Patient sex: M
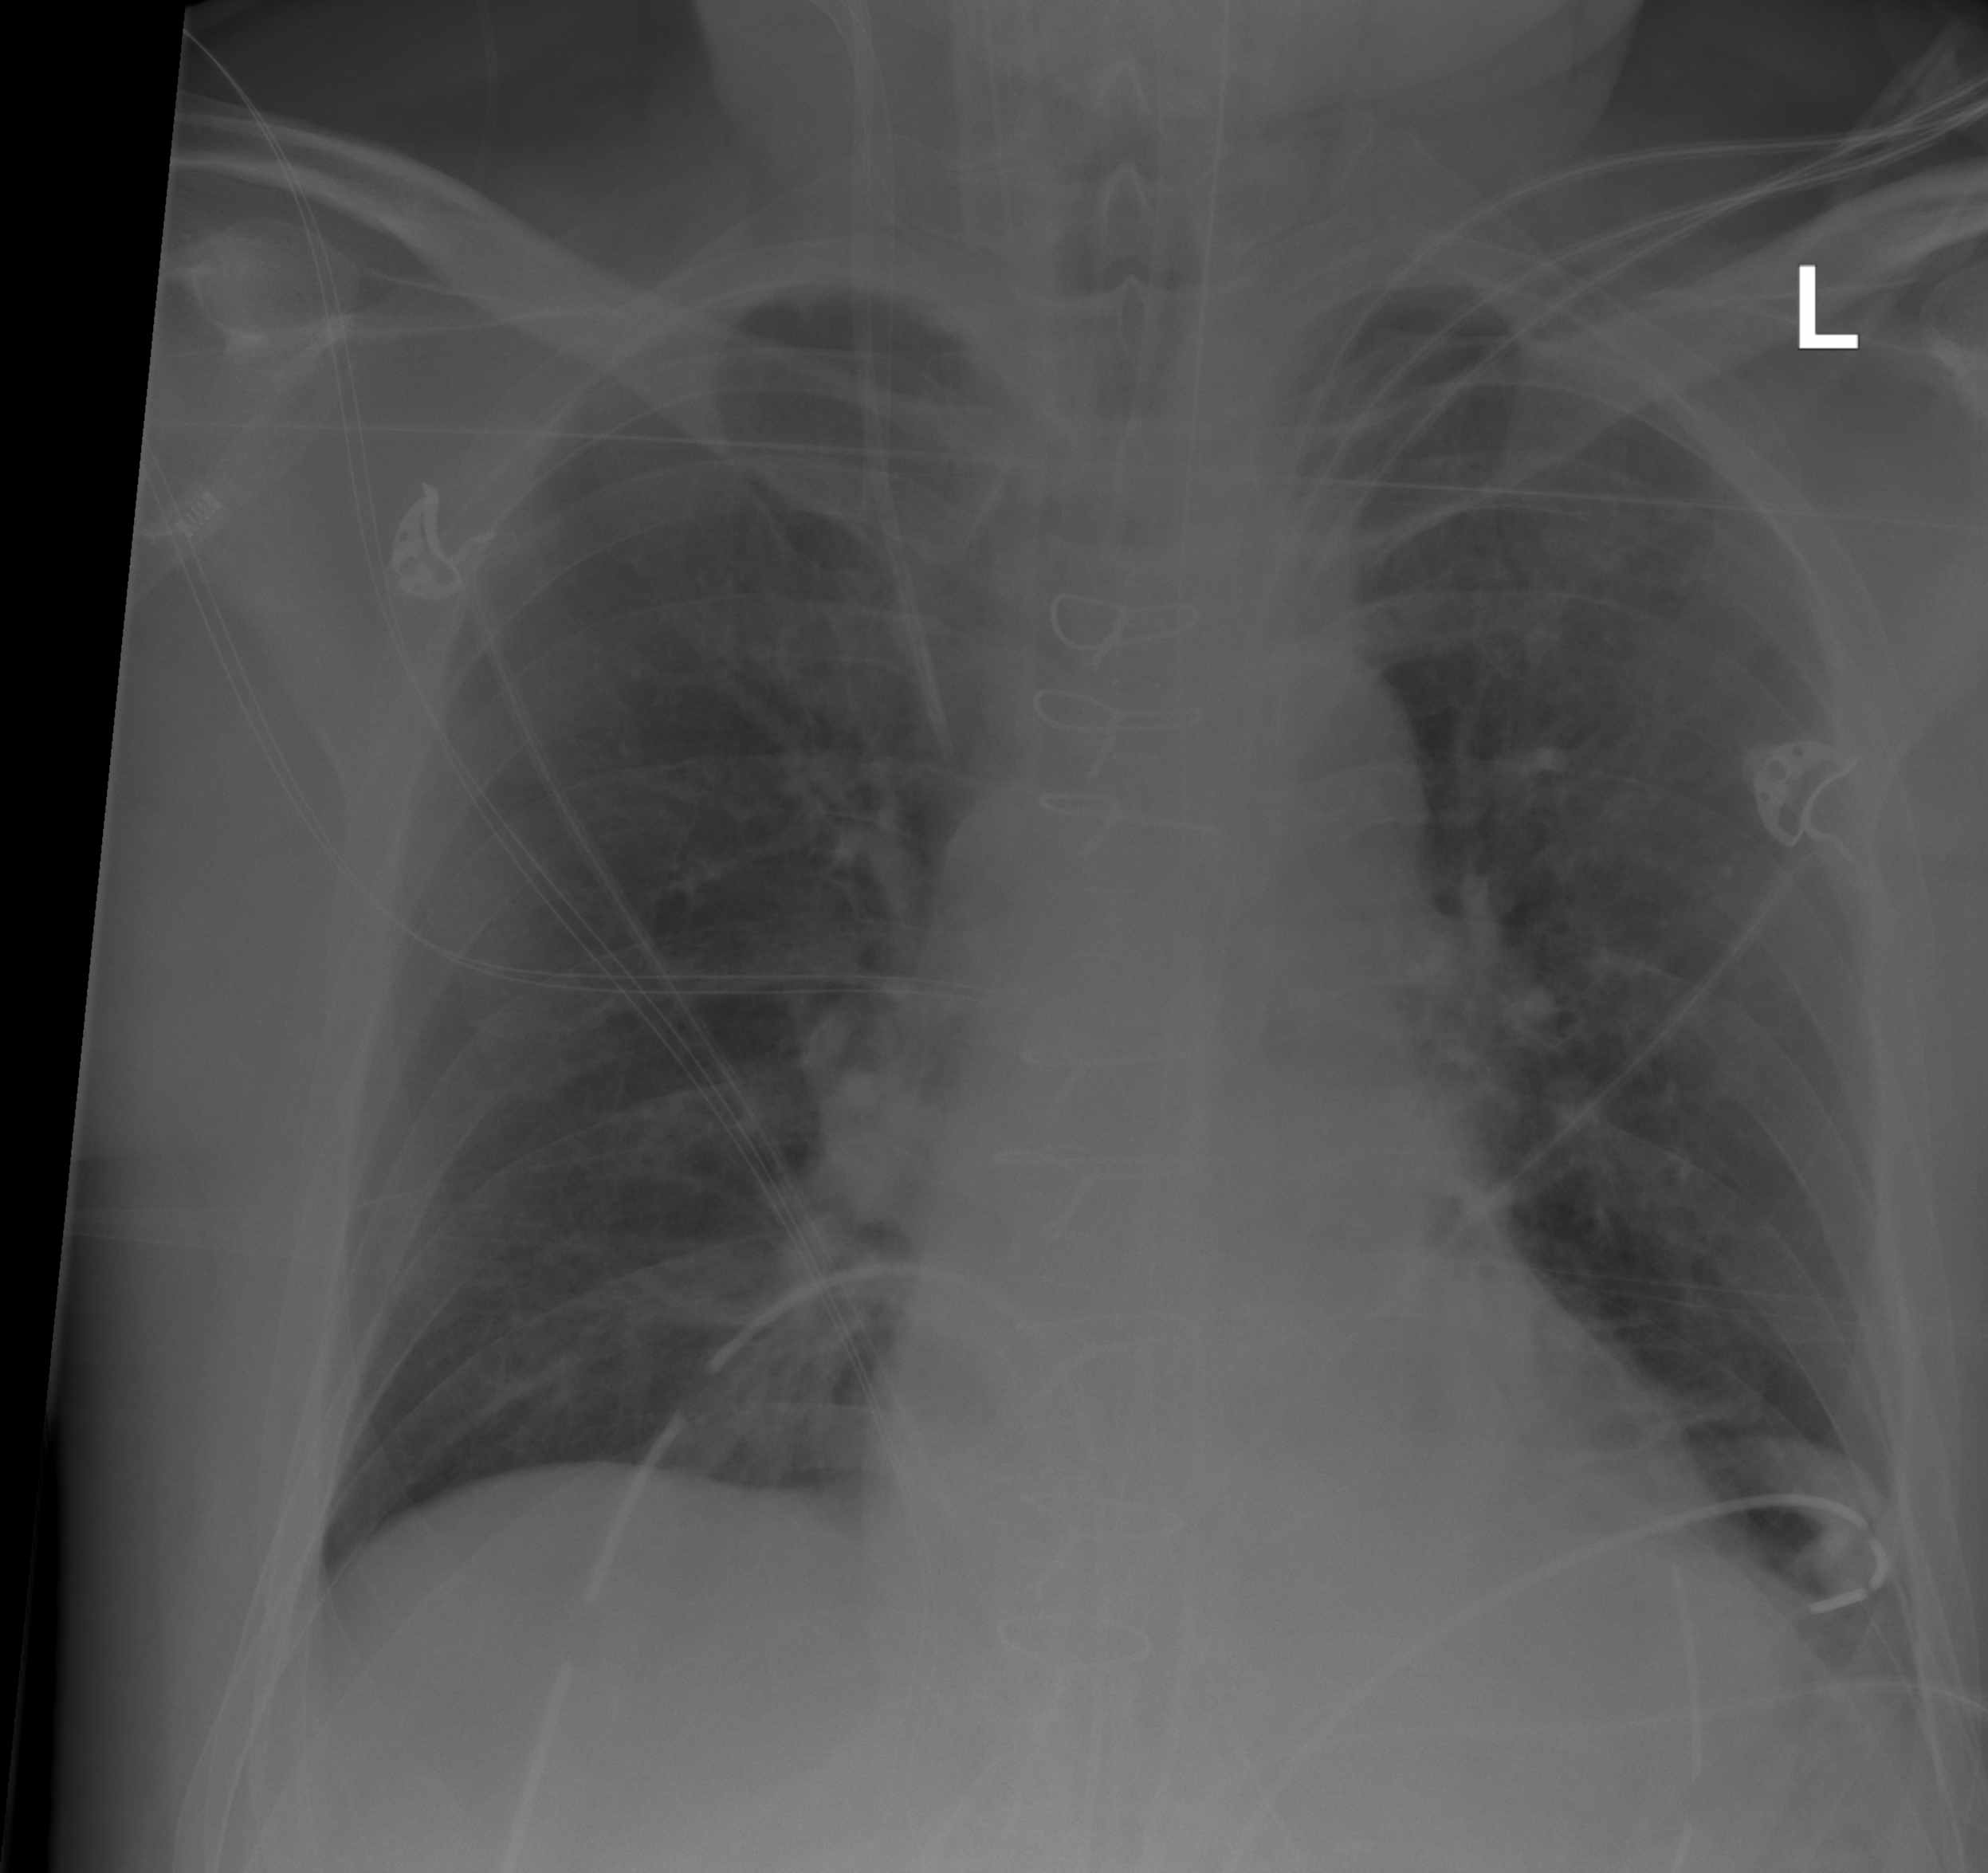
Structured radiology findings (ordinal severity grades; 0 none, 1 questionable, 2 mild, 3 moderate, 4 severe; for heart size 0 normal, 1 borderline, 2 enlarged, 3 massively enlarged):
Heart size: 0
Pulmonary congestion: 0
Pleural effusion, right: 0
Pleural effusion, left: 2
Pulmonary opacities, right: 0
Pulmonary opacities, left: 0
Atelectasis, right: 0
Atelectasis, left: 2